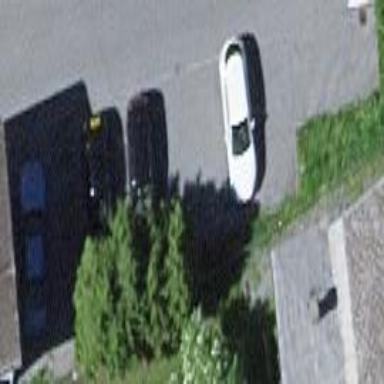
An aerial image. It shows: Parking area with surface.